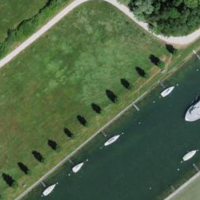
EUNIS habitat code: 25
Species observed at this site:
Prunus spinosa
Podiceps cristatus
Cygnus olor
Fulica atra